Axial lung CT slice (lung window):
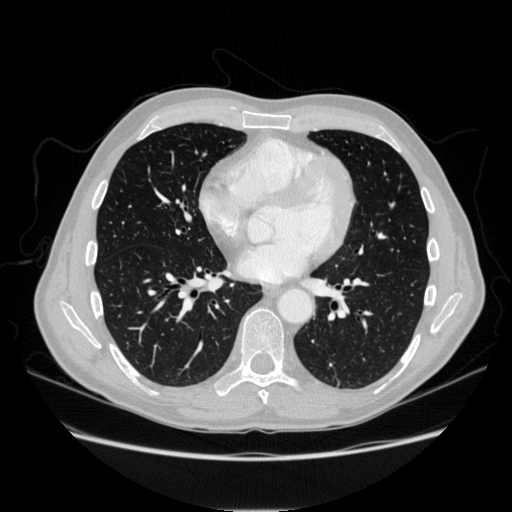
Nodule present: no